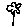
Label: flower